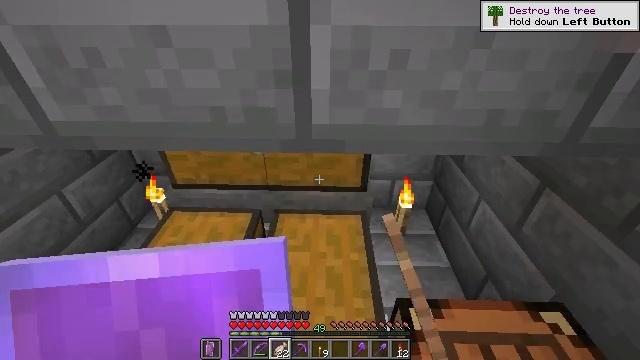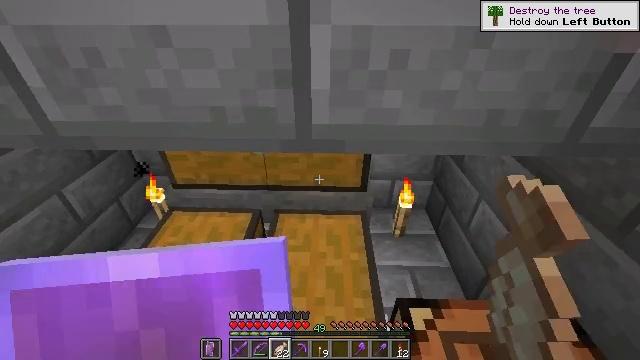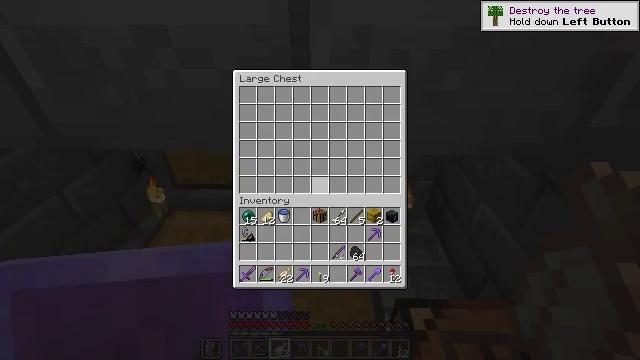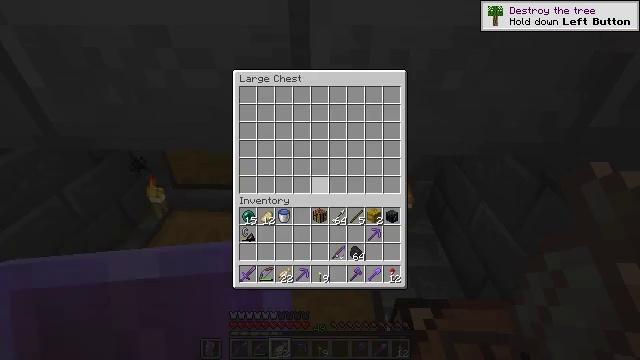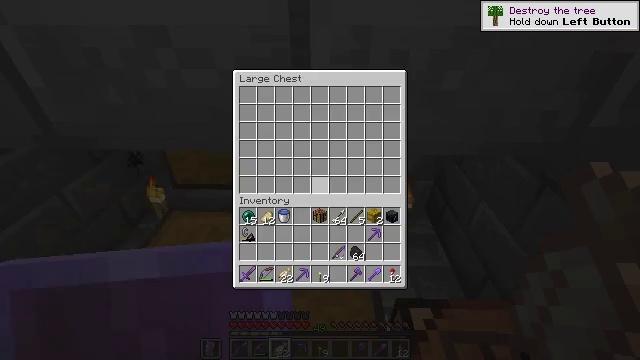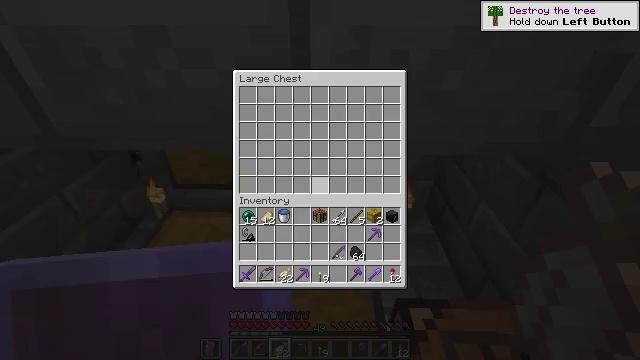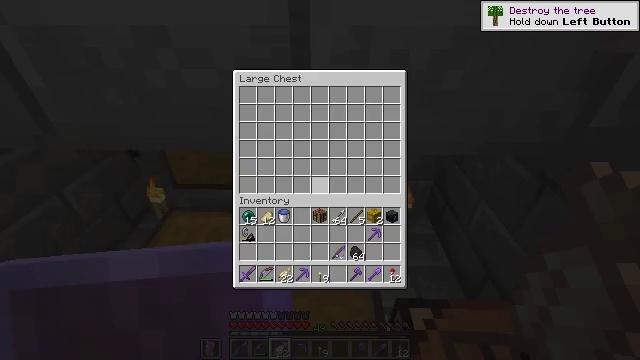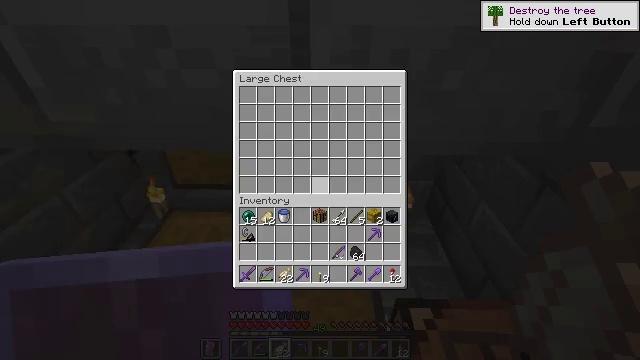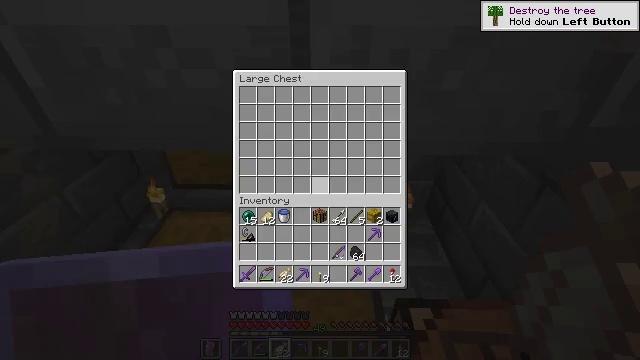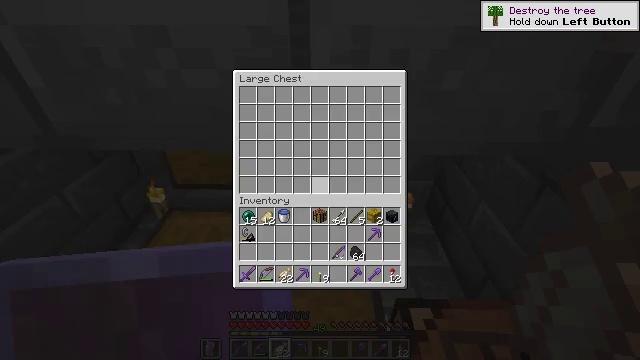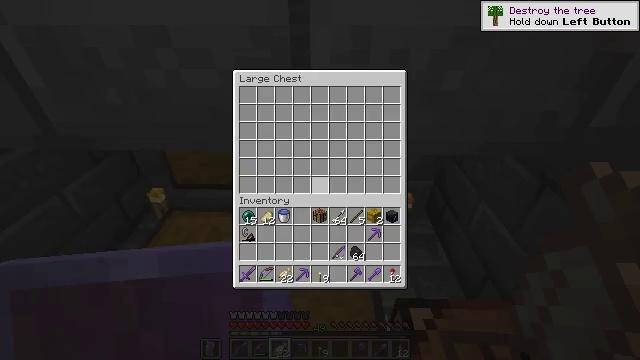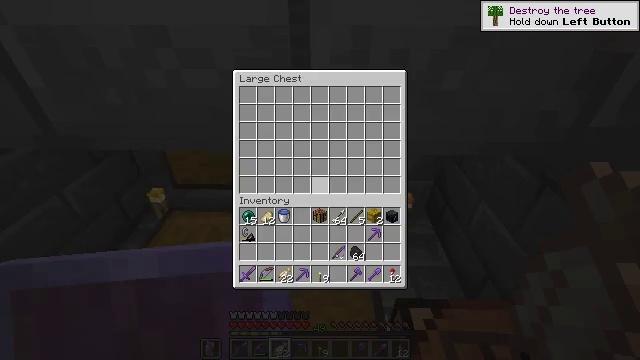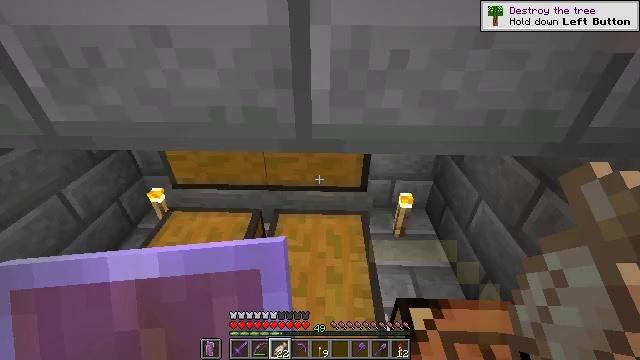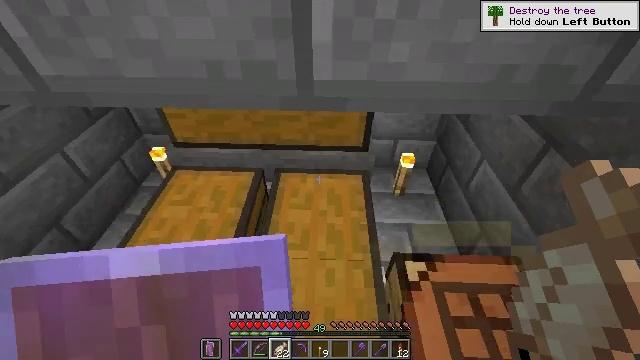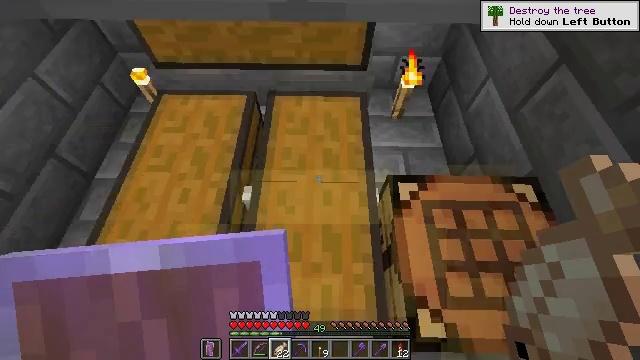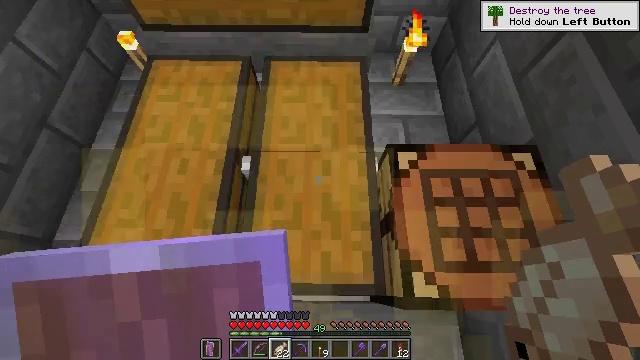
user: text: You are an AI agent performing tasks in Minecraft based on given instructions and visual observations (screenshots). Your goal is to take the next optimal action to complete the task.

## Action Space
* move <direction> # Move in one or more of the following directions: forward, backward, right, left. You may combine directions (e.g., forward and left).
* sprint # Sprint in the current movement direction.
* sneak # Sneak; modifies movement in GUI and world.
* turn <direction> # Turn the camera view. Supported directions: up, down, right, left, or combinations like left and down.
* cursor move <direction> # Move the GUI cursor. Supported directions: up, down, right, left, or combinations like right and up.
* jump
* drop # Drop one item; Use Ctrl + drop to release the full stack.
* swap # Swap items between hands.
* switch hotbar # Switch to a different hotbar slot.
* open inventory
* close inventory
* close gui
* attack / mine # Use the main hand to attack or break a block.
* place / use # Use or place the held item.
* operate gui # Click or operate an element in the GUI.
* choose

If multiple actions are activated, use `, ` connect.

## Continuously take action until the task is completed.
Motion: motion action
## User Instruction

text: Gather honey bottles to craft a honey block.
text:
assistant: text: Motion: no_op
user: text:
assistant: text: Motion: no_op
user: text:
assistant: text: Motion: no_op
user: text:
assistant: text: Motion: no_op
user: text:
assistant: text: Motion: no_op
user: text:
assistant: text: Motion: no_op
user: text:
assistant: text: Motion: no_op
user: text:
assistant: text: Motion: no_op
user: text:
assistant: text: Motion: no_op
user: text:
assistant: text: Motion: no_op
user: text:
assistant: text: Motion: no_op
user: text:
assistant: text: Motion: no_op
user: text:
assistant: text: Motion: turn down
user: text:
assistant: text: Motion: turn right and down
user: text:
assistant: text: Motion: turn down
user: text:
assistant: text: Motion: use / place
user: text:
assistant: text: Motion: use / place
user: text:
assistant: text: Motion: use / place
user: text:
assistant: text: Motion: use / place
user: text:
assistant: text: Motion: use / place
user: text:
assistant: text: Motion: no_op
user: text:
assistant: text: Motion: no_op
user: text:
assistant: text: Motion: no_op
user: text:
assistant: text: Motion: no_op
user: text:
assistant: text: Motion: no_op
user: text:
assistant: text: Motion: no_op
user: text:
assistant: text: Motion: no_op
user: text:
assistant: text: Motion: no_op
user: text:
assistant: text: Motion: no_op
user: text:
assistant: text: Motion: no_op